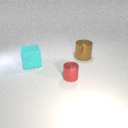
large cyan rubber cube to the left of large brown metal cylinder